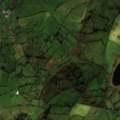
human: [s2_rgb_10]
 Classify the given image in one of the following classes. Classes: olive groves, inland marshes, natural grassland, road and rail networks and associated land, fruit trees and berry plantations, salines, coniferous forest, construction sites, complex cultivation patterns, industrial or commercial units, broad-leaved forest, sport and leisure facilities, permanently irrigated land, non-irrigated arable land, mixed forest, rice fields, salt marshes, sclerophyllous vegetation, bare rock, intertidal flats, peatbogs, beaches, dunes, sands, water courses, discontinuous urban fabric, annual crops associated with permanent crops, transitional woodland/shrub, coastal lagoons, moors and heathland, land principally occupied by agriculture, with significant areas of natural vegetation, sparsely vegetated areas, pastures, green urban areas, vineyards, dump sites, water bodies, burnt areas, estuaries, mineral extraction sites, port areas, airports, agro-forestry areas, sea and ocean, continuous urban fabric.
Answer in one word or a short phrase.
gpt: pastures, land principally occupied by agriculture, with significant areas of natural vegetation